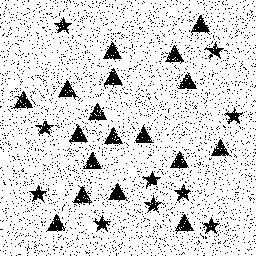
Squares: 0
Triangles: 18
Stars: 10
Total shapes: 28